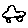
Label: car